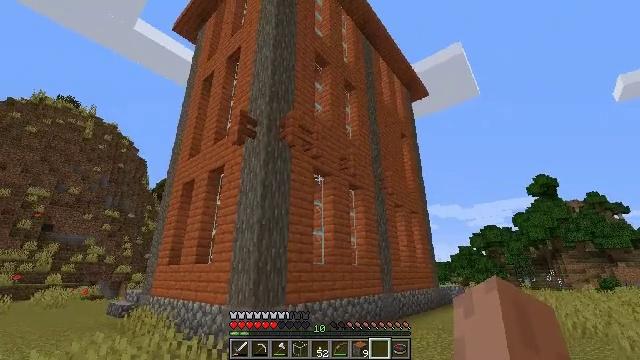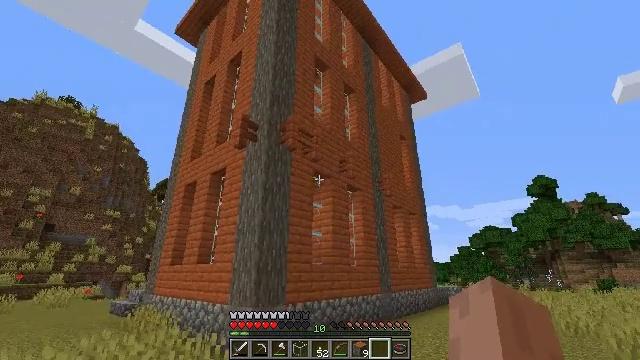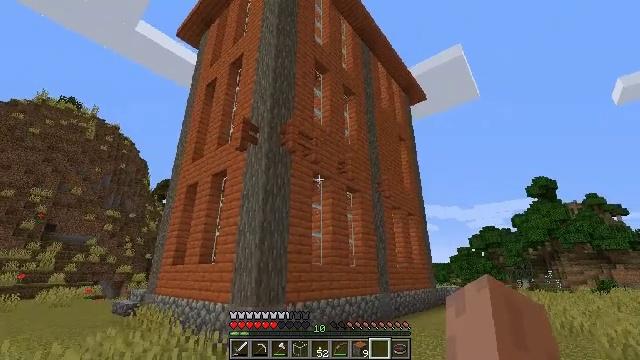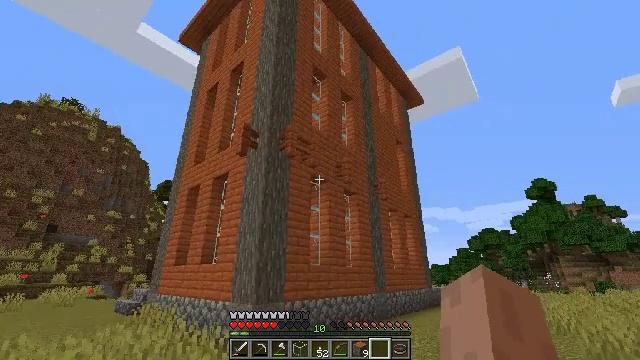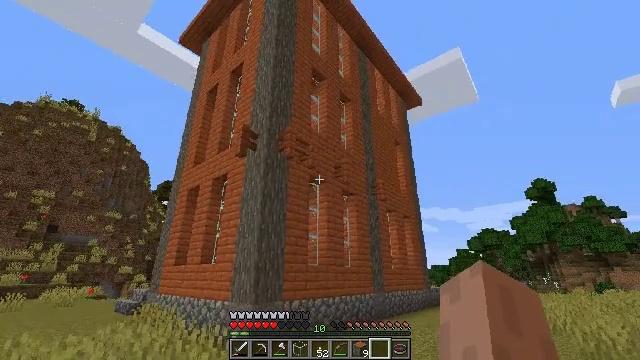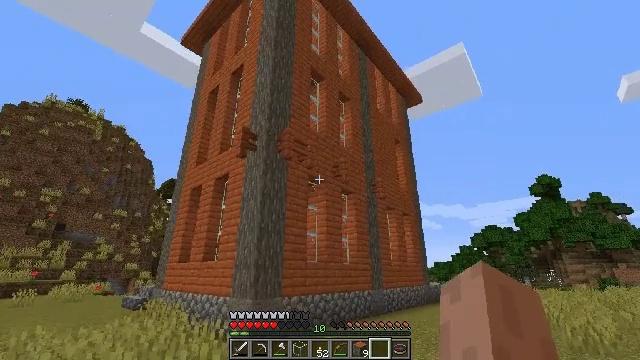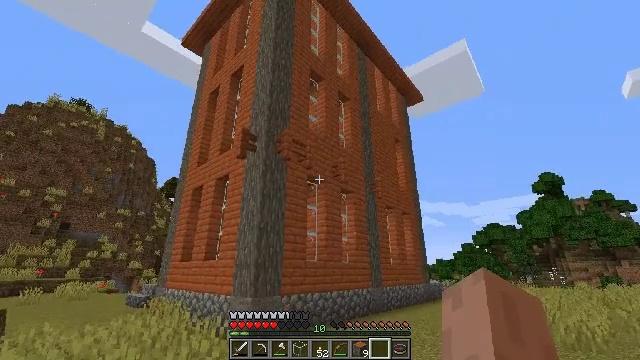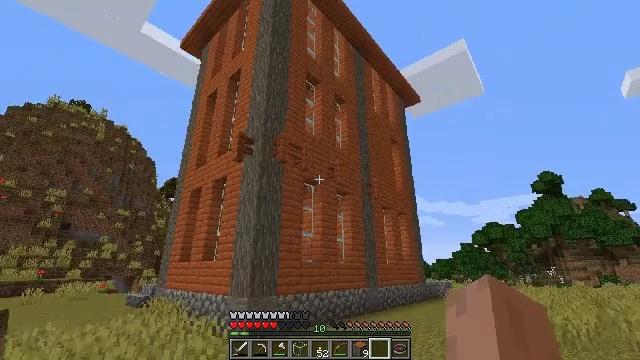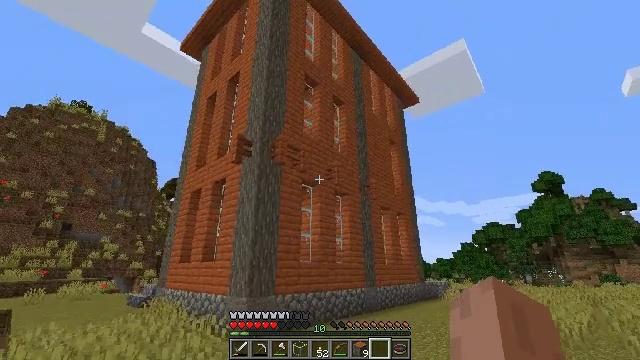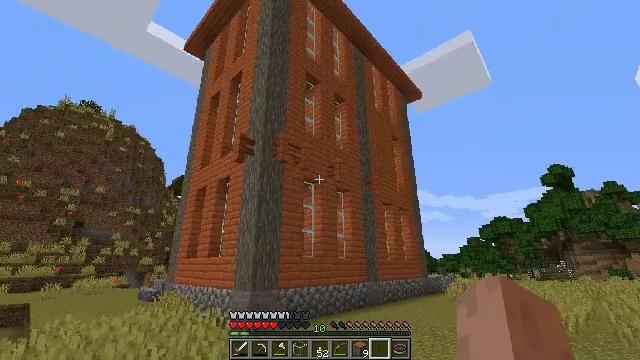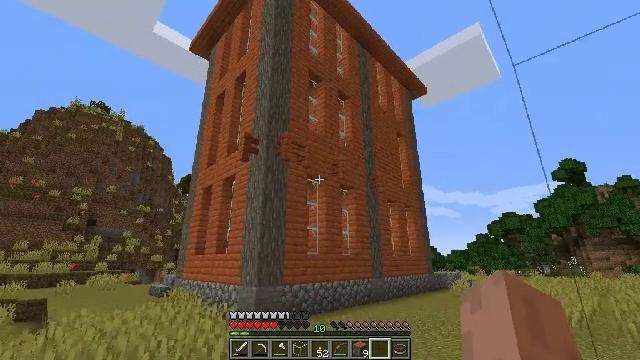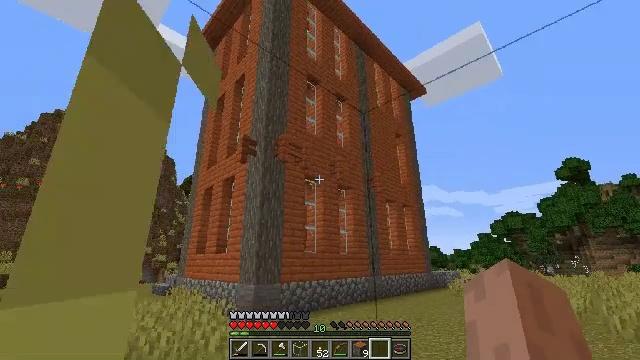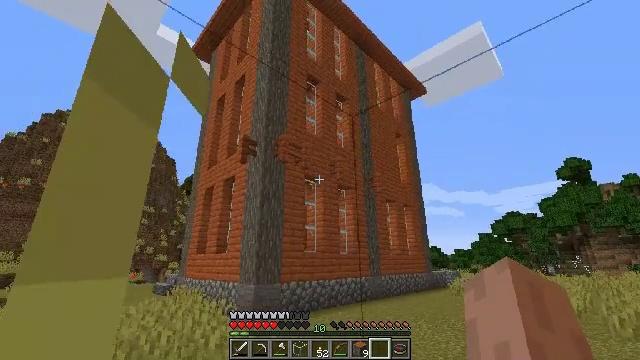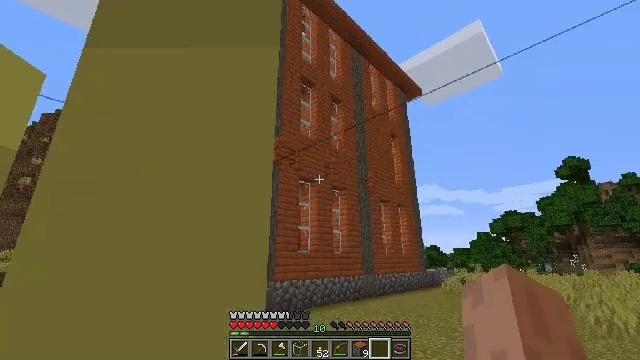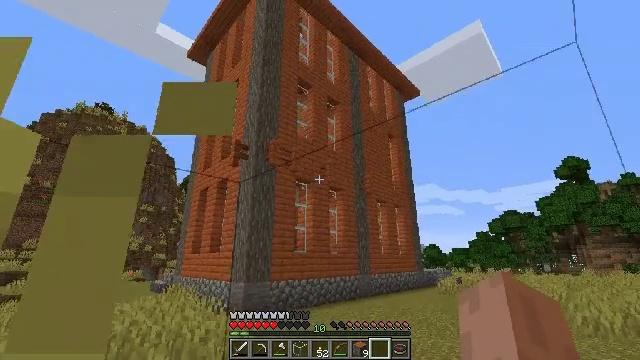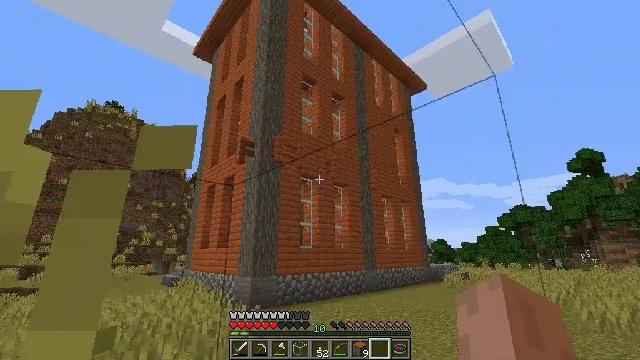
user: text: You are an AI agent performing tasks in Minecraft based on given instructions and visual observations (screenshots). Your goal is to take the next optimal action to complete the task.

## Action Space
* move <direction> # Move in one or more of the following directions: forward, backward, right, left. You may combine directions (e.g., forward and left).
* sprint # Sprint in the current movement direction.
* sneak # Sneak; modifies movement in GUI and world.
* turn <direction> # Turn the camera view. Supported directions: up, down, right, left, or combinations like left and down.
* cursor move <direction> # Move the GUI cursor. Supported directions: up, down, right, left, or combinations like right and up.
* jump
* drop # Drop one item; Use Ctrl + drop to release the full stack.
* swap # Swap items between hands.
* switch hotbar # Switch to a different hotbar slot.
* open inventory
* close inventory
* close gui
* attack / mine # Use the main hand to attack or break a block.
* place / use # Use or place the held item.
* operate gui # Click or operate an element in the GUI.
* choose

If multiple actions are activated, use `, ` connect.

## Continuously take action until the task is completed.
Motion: motion action
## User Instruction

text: Reclaim the acacia fence from a structure.
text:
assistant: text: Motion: move back
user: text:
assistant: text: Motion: move back
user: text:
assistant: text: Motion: move back and move right
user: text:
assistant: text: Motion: move back and move right
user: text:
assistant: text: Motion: move back and move right
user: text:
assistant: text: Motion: move back and move right
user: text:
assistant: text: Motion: move back and move right
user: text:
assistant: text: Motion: move back and move right
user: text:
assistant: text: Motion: move back and move right, turn left and down
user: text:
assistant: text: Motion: move back and move right, turn left
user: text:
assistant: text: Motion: move back and move right
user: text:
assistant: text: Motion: move back and move right
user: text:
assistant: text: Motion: move back and move right
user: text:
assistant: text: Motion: move back and move right
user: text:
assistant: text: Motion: move back and move right, turn left and down
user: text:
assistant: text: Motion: move back and move right, turn left
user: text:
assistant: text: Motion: move back and move right
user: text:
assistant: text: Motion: move back and move right
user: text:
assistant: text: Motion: move back and move right
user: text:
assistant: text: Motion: move back and move right
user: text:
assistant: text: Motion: move back and move right
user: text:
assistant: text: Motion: move back and move right
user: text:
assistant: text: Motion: move back and move right
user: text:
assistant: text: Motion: move back and move right
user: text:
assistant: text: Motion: move back and move right, turn left
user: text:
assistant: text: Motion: move back and move right, turn left
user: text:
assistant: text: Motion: move back and move right, turn left
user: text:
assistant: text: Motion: move back and move right, turn left
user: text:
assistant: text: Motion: move back and move right
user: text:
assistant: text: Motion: move back and move right